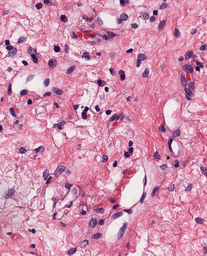
Tumor epithelial tissue: no
Tumor-associated stroma tissue: yes
Normal tissue: no